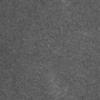
Label: dusty